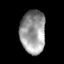
Tissue: lung
Cell type: Others
Senescence score: 0.2353
Nuclear area (px): 1068
Mean DAPI intensity: 151.159